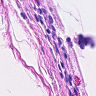
Metastatic tissue present: no